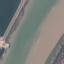
Land use / land cover class: River